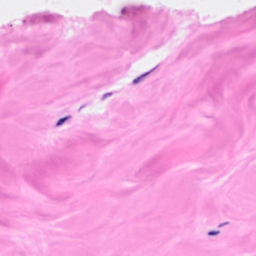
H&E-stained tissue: Breast